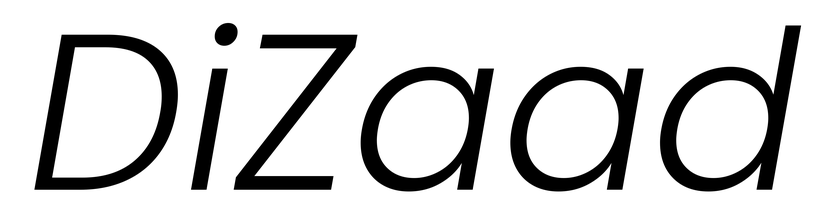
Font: Poppins-LightItalic